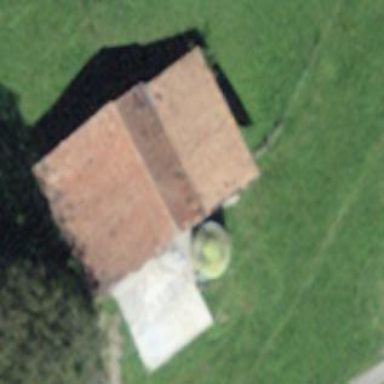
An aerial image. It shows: Rural barn.